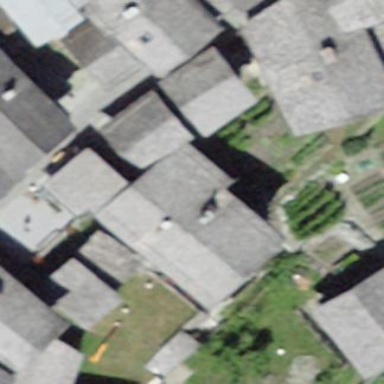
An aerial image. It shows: Building with tile roof.